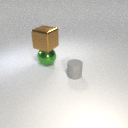
small gray rubber cylinder in front of large green metal sphere